Field crop: maize
Growth stage: 2
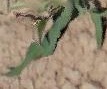
Species: maize